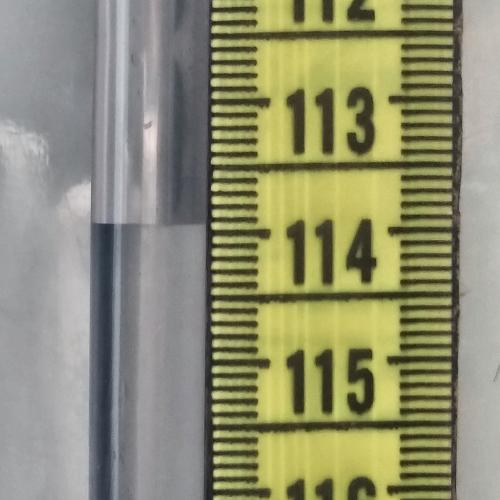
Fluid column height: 113.9 cm